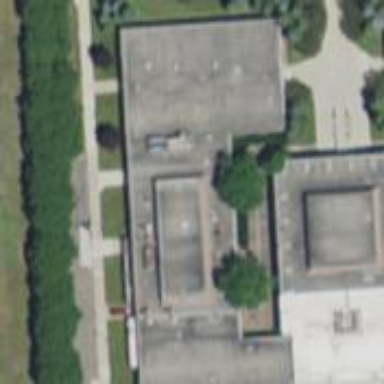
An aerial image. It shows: College building.